Question: is it possible to set the application badge, while the app is in background mode or even closed? I haven't found anything, yet.

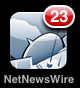
Answer: From within your application you can use the 'applicationIconBadgeNumber' property of 'UIApplication' to set the badge number:
'''
[UIApplication sharedApplication].applicationIconBadgeNumber = 1;
'''
If you want to change the badge without the user launching your app, you need to use the push notification service. The <URL> should have all the info you need.